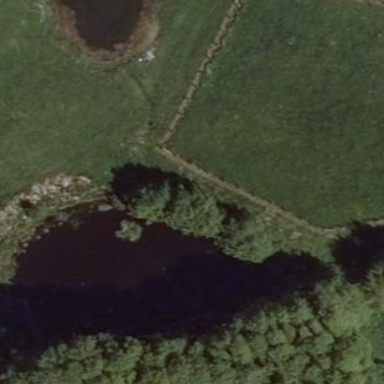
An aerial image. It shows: Serene pond surrounded by nature.